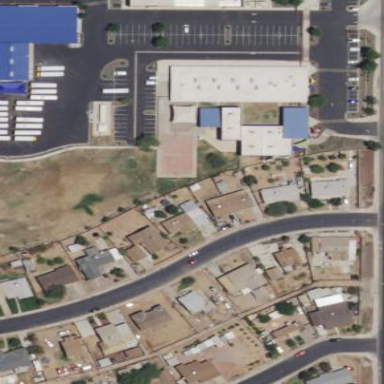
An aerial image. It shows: School.